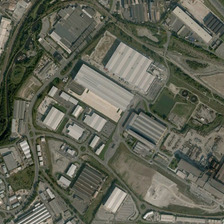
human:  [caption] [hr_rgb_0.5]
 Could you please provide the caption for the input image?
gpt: a large number of tall trees were planted around the factory .

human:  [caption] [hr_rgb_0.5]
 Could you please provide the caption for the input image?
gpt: a large number of tall trees were planted around the factory .

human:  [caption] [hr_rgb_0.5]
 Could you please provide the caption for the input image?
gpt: a large number of factories have been built in the industrial area .

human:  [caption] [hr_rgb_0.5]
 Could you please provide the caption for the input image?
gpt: a large number of factories have been built in the industrial area .

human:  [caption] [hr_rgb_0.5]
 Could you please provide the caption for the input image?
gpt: a large number of factories have been built in the industrial area .